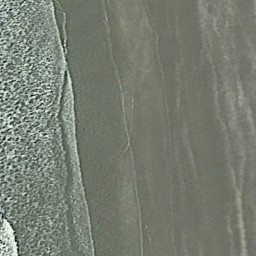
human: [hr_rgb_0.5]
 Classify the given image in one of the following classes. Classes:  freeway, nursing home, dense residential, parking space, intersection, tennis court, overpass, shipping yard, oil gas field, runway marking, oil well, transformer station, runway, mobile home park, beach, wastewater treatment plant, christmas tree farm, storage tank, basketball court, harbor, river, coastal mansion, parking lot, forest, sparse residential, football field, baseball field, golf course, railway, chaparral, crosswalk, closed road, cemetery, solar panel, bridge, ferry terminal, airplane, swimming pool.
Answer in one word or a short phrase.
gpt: beach